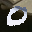
Label: 0